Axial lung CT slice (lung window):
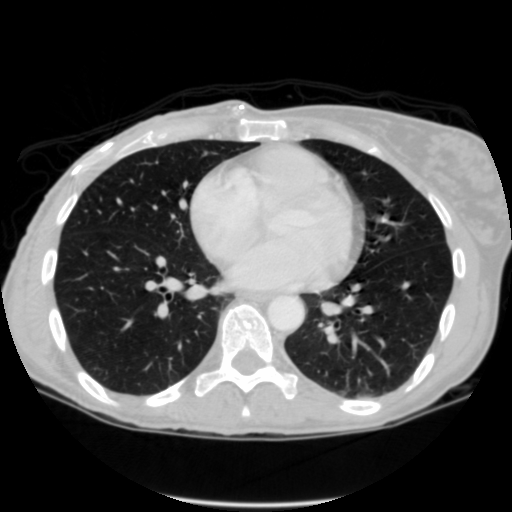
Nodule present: no